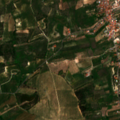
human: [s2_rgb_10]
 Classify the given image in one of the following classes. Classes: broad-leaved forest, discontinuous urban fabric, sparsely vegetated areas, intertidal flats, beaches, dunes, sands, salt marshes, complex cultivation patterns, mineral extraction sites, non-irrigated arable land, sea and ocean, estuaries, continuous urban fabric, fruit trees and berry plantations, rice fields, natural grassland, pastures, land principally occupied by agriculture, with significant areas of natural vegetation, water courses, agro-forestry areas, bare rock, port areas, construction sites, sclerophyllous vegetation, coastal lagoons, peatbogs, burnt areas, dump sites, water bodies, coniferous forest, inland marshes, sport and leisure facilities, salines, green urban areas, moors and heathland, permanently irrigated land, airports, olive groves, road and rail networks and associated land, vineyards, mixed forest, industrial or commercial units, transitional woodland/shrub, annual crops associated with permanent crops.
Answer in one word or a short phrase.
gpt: discontinuous urban fabric, olive groves, annual crops associated with permanent crops